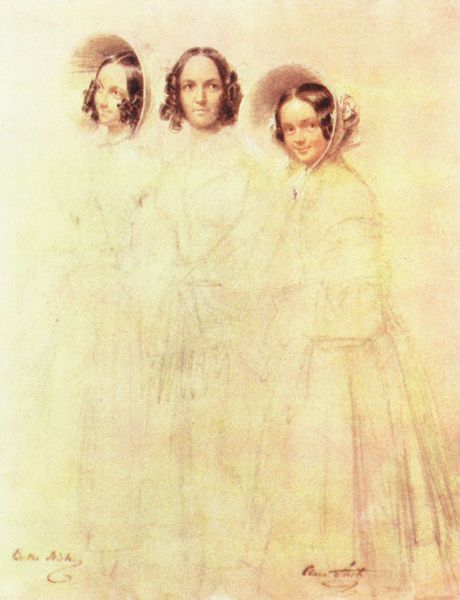
Titel: Porträt der Frau Crelinger mit ihren Töchtern Bertha und Clara
Künstler: Franz Krüger
Standort: Berlin
Institution: Kupferstichkabinett
Schlagwörter: gruppe, kopf, umhang, weiß, aquarell, frauen, gelb, mädchen, bewegung, braun, damen, frau, frisur, frisuren, haar, hell, hut, hüte, kleid, kleider, kreide, köpfe, licht, mund, nase, orange, pastell, skizze, zeichnung, blick, fest, haube, mode, schleife, gesichter, jung, kappe, mützen, augen, blicke, gesicht, inkarnat, spitze, stehen, portrait, porträt, schauen, signatur, auge, haare, adel, drei, kind, schleifen, brünett, hübsch, locken, rosa, scheitel, kinder, engel, deutschland, lächeln, schrift, papier, studie, grafik, graphik, romantik, white, women, ladies, münder, glanz, junge, braune haare, schwestern, fotografie, lachen, porträts, druck, text, fraue, bleistift, heiter, hauben, entwurf, portraits, stift, biedermeier, brav, girl, child, fröhlich, unfertig, drehung, sketch, rötel, junge frauen, ohre, englisch, drei frauen, ingres, mächen, children, ansichten, coloriert, signaturen, protrait, bewegungsstudie, trio, wallend, gragen, ballkleider, schutenhut, bronte, haarhauben, rmantik, 1840, 3 schwestern, stolz und vorurteil, noch nicht unter der haube, blicke wohin, flohhaube, grils, unverheiratet, schuten, women in bonnets, women's heads, girlsgirl, misses, mrs.